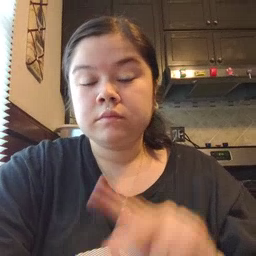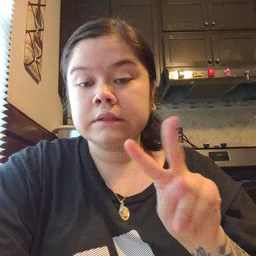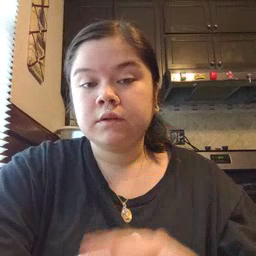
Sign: TV